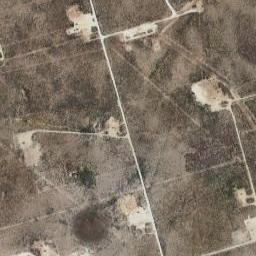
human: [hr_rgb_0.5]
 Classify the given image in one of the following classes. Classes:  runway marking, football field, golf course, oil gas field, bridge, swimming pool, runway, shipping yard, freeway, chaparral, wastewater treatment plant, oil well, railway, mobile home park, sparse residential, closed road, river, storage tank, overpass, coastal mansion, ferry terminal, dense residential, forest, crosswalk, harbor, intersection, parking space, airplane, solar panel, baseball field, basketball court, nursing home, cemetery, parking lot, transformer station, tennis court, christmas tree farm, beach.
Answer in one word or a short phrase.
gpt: oil gas field